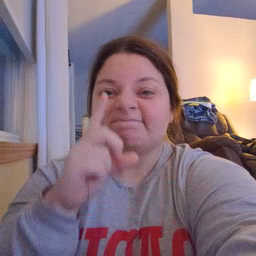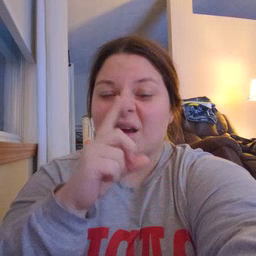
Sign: mouse